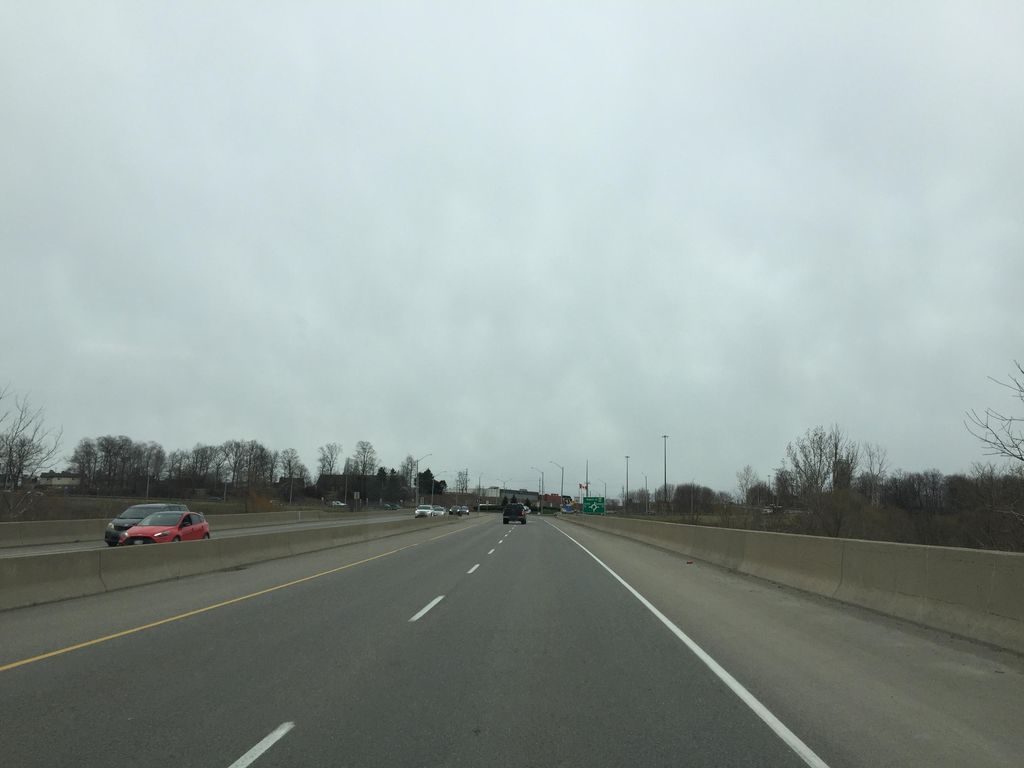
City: kitchener-waterloo